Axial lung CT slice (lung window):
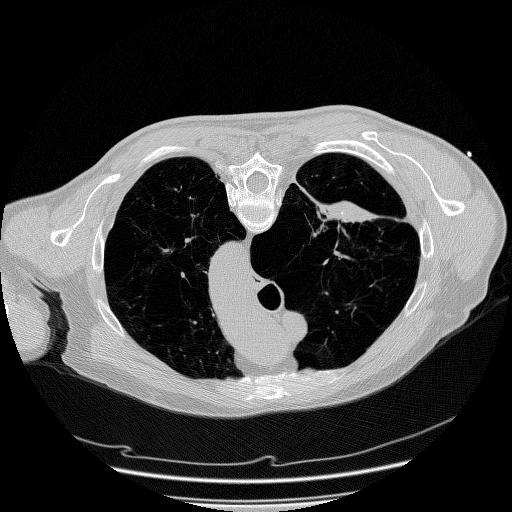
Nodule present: no